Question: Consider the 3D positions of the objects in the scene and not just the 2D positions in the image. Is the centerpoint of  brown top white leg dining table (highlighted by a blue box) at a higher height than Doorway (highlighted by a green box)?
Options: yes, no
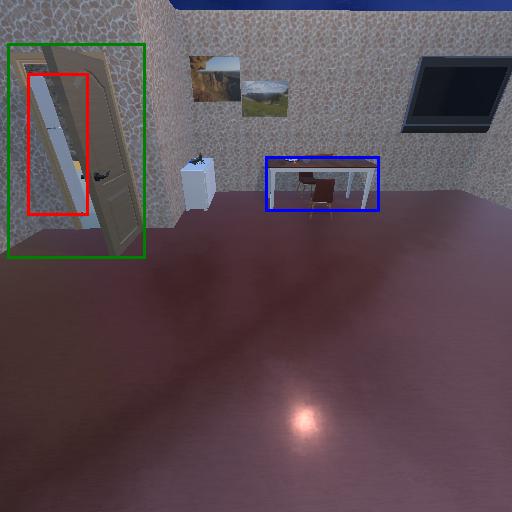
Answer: yes